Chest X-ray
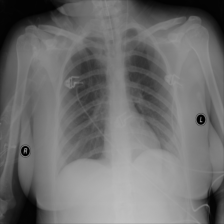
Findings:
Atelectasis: negative
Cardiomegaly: negative
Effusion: negative
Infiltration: negative
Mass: negative
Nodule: negative
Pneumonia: negative
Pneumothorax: negative
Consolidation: negative
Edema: negative
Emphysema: negative
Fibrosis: negative
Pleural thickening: negative
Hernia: negative